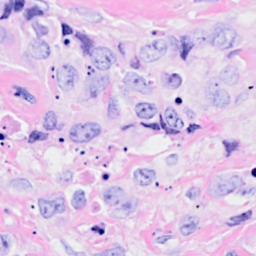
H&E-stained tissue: Breast